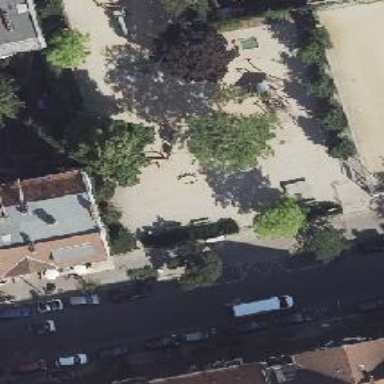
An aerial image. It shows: Table at the playground.